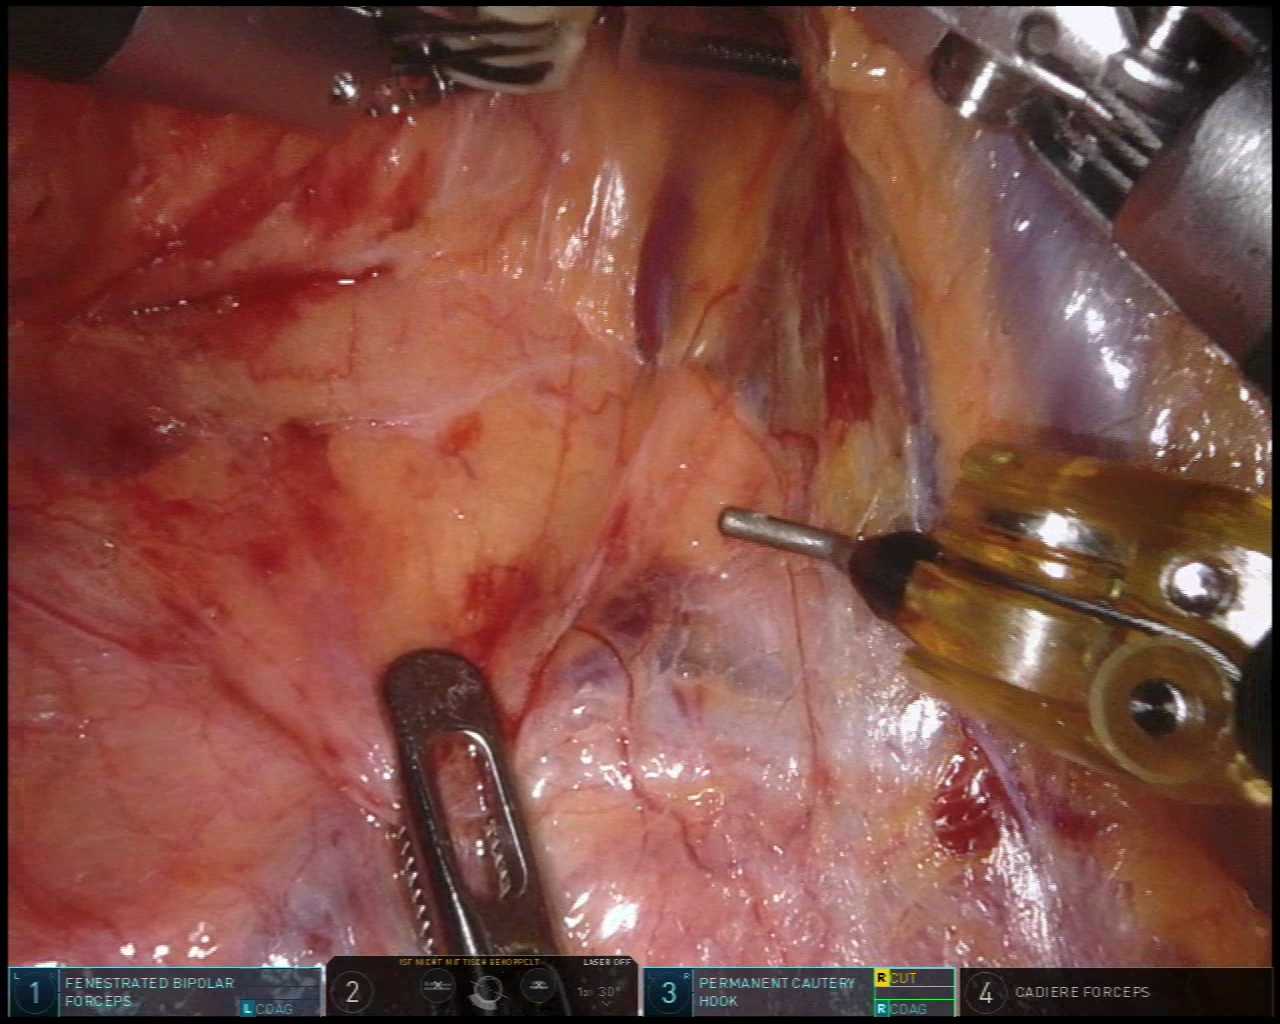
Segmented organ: intestinal_veins
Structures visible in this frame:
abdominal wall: no
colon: no
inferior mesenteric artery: no
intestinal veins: yes
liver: no
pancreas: no
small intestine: no
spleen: no
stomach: no
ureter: no
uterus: no
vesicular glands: no